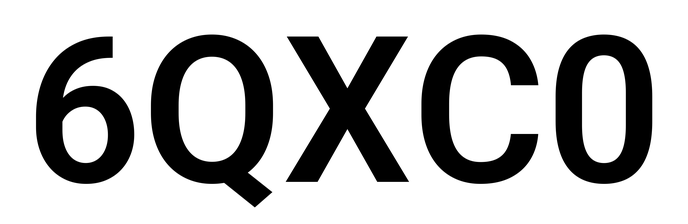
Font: Roboto_SemiBold